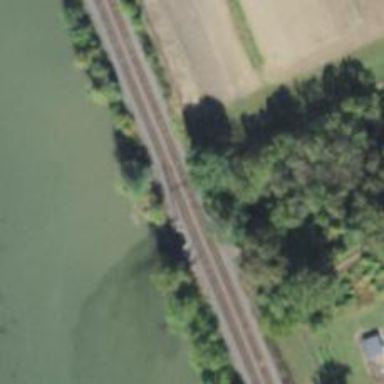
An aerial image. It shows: Railway track.